Question: UITextView and Core Text drawing
why spacing different between multiline?

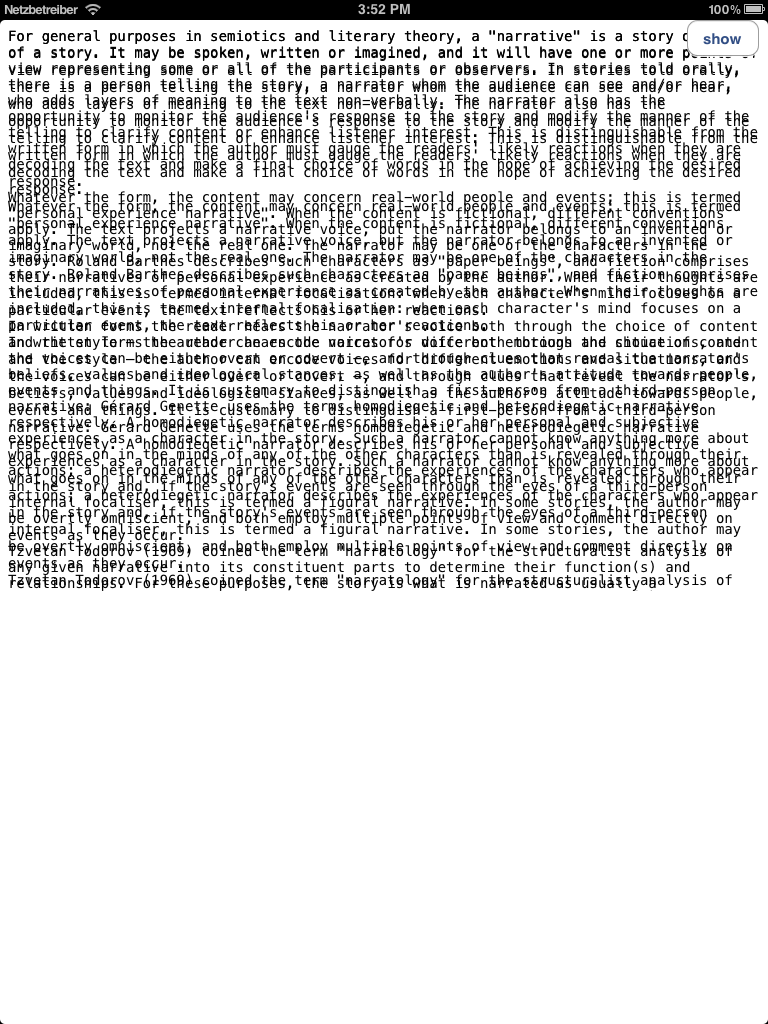
Answer: easy
'''
CGFloat lineHeight = 17.0;
CTParagraphStyleSetting settings[2] = {
{ kCTParagraphStyleSpecifierMinimumLineHeight, sizeof(lineHeight), &lineHeight },
{ kCTParagraphStyleSpecifierMaximumLineHeight, sizeof(lineHeight), &lineHeight }
}
'''